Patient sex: M
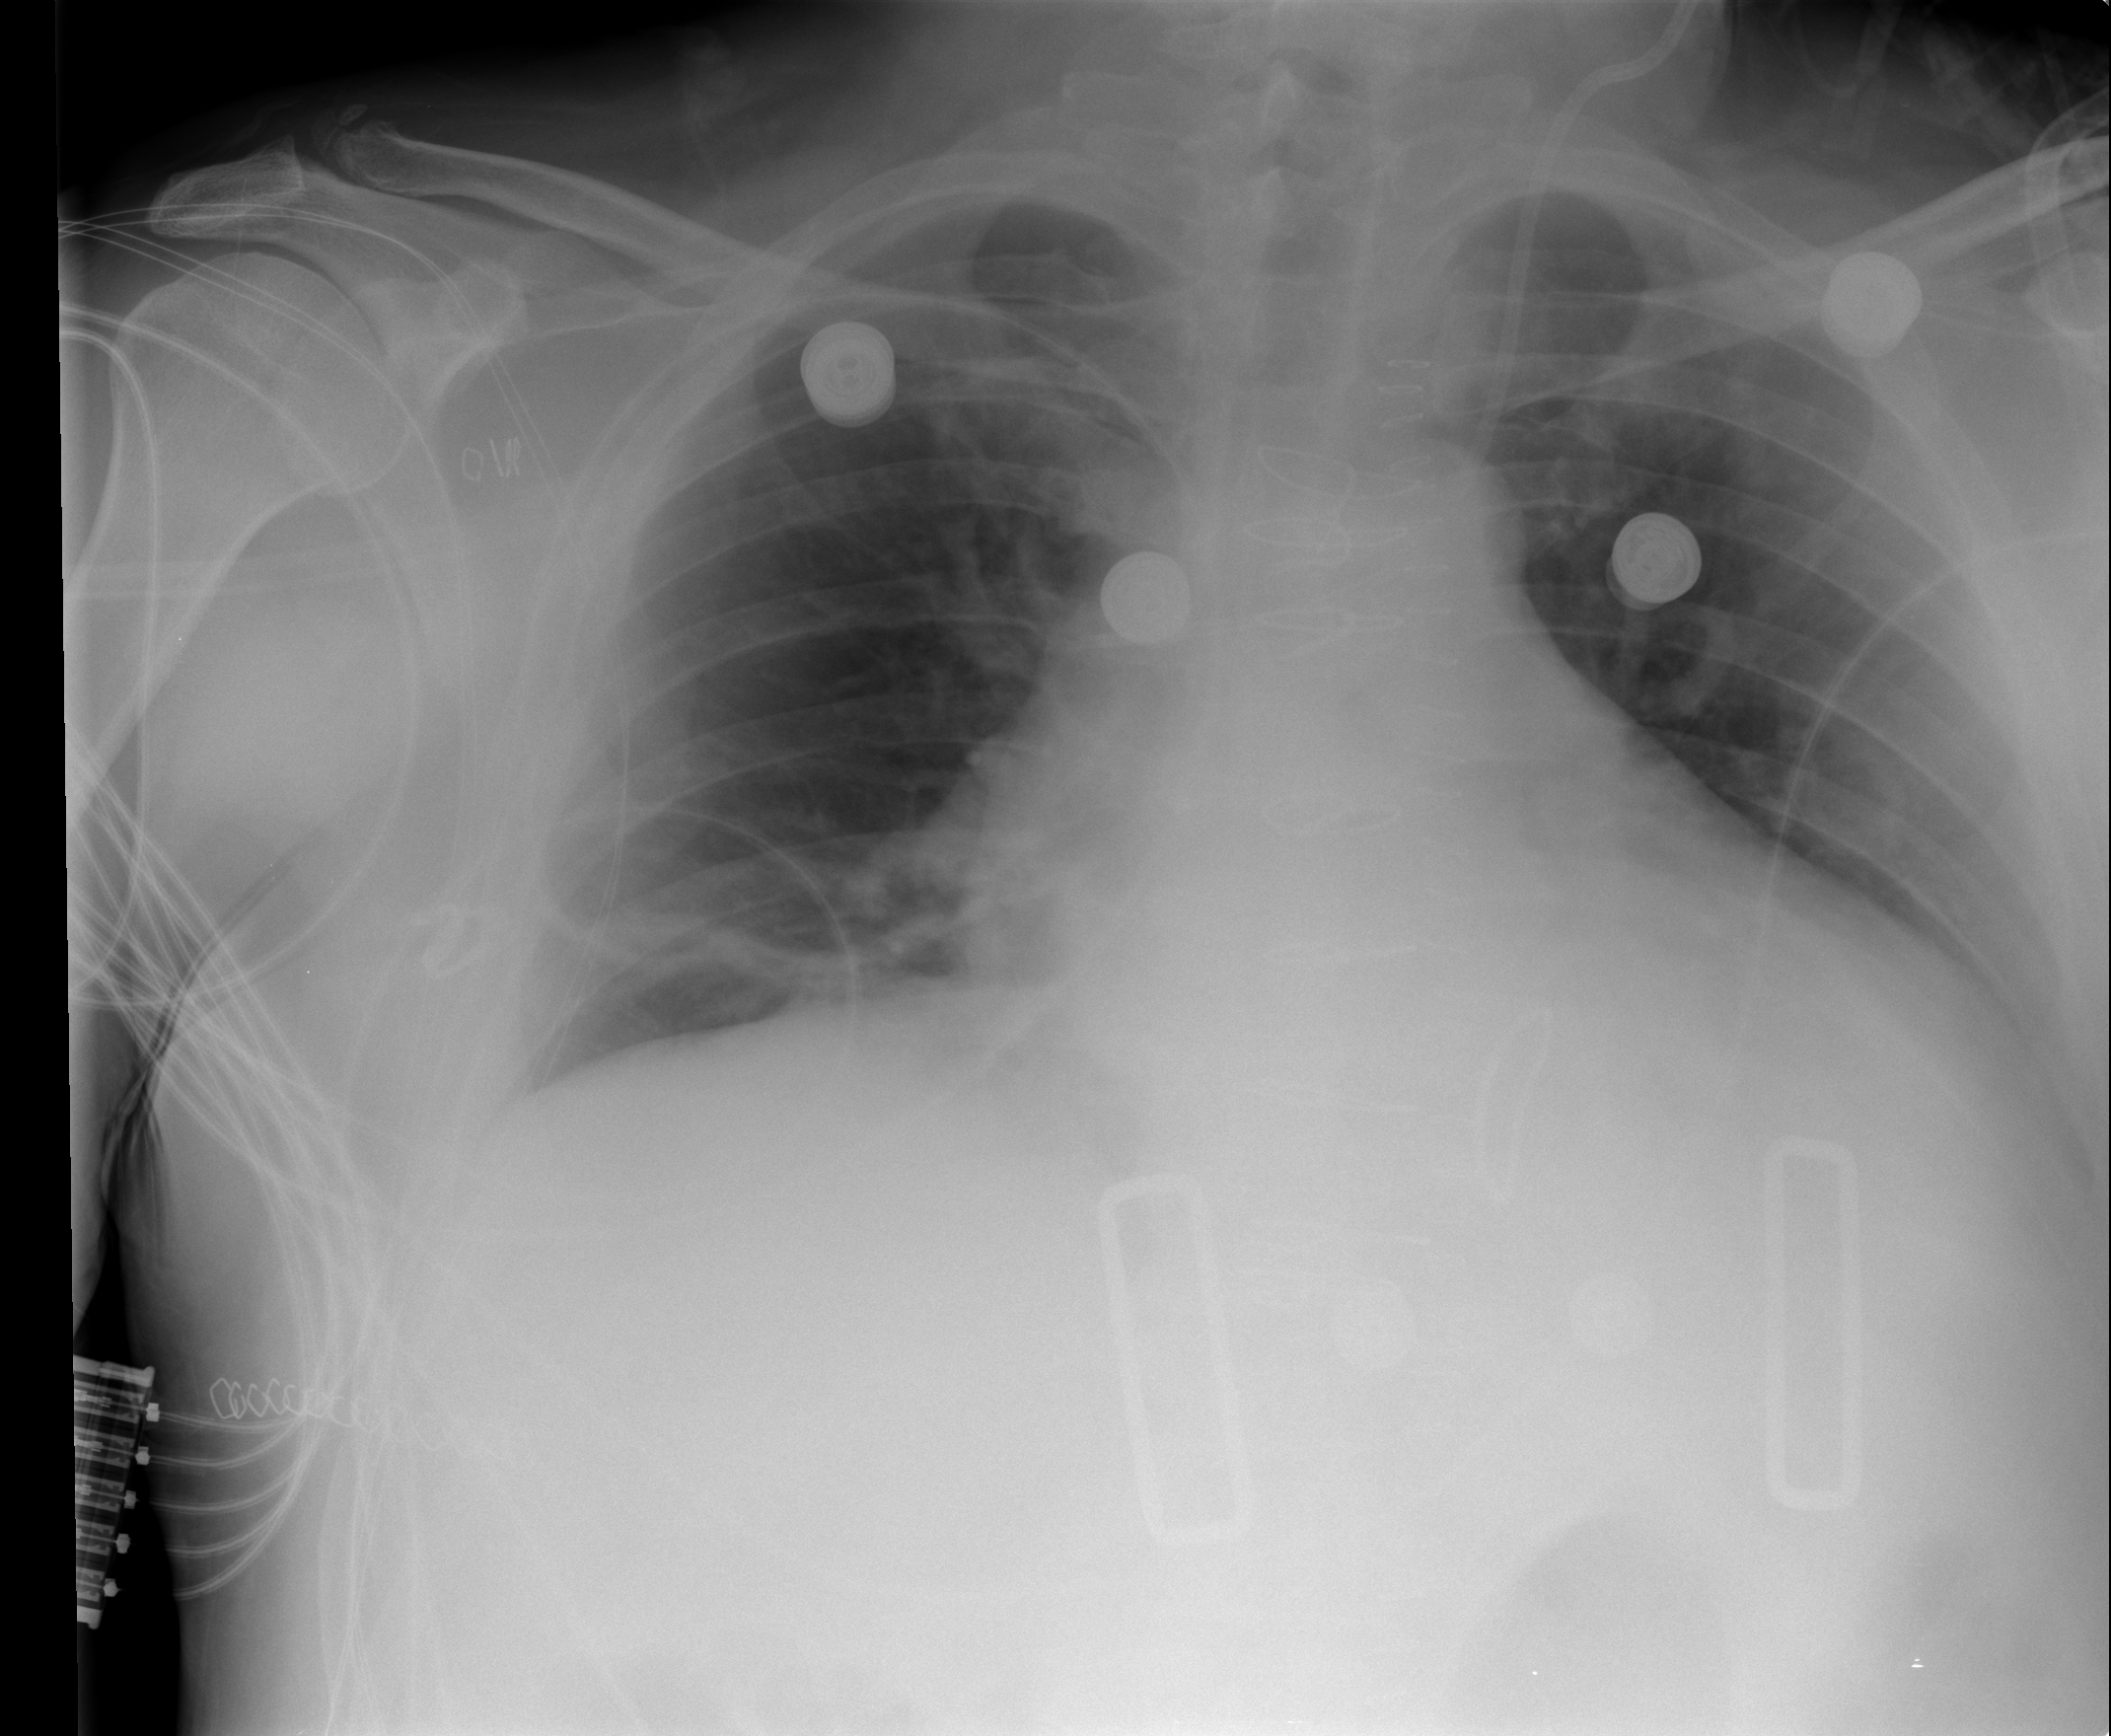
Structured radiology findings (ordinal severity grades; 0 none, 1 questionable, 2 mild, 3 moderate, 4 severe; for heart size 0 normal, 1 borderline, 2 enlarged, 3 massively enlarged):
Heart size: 2
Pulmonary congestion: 2
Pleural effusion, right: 1
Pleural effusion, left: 2
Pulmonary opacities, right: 0
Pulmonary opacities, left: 0
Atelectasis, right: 2
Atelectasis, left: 2